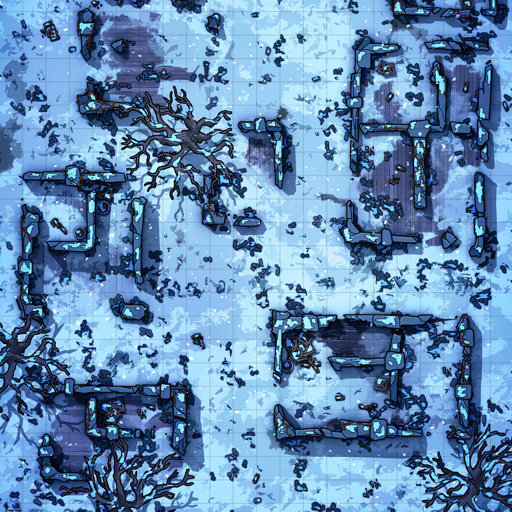
A D&D Grid Map ruined town snow background (Snowy Village Ruins Map)